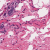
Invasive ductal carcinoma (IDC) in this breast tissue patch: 0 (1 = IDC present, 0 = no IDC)